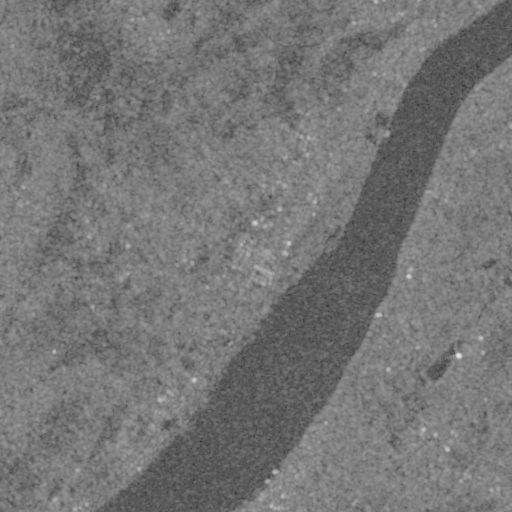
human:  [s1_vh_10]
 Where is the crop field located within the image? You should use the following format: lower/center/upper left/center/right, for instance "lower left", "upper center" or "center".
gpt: The crop field is located in the lower left of the image.
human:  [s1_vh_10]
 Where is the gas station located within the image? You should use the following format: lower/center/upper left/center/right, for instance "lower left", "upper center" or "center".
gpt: The gas station is located in the lower center of the image.
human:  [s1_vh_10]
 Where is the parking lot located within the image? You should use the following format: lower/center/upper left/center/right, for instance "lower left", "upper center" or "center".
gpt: The parking lot is located in the center of the image.
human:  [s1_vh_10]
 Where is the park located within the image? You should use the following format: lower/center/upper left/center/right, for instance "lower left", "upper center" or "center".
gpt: There is no park in the image.

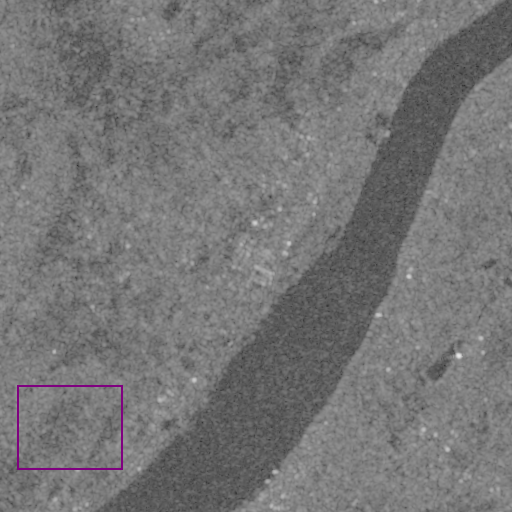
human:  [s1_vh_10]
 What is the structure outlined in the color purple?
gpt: The structure outlined in purple is a crop field.
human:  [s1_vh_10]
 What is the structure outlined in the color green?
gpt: There is no green outline.